Question: I am new to Jetpack Compose and Kotlin, but I am trying to develop a mobile app using recently
I am using the 'NavController' for navigation and my screens are made using composable functions.
Because my screen itself is a composable function, I am not able to understand how I can load some API/DB data on composable function entry.
I tried to read about 'LaunchedEffect', but don't know if that is the right approach and it also appeared complex to implement.
Here is the sample code:
1. DemoScreen.kt: Consider this as a screen that is my startDestination in NavHost. @Composable fun DemoScreen(navController: NavController) { var json = "Placeholder content, to be updated on screen load and refreshed every x seconds..."
//1. Make network or DB call as soon as entering this composable and store in the "json" variable
//makeDataLoadCallOnEntry() //something like this, and show processing indicator...
//2. And then keep refreshing/updating the content of the "json" variable by calling this
//function in a timer
Box(modifier = Modifier
.fillMaxWidth()
.fillMaxHeight()
){
//region #Region: Main content area
Column(
horizontalAlignment = Alignment.CenterHorizontally,
verticalArrangement = Arrangement.Center,
modifier = Modifier
.fillMaxWidth()
.padding(horizontal = 0.dp)
//.padding(top = 120.dp)
) {
TextField(
value = json,
onValueChange = { json = it },
singleLine = false,
modifier = Modifier
.fillMaxWidth()
.padding(5.dp)
.height(500.dp),
maxLines = 10,
)
val coroutineScope = rememberCoroutineScope()
Button(
onClick = {
coroutineScope.launch {
withContext(Dispatchers.IO) {
try {
//do something in button click
} catch (e: Exception) {
// handle exception
Log.d("button", e.message.toString())
} finally {
//do something
Log.d("button", "in finally")
}
}
}
},
modifier = Modifier
.fillMaxWidth()
.padding(5.dp)
.height(100.dp)
) {
Text(text = "Demo Button")
}
}
//endregion
}
}
2. And my NavHost looks like this (this is working fine): @Composable fun NavigationMaster() { val navController = rememberNavController() val defaultScreen = Screens.DemoScreen.route NavHost(
navController = navController,
startDestination = defaultScreen){
composable(
route = Screens.DemoScreen.route
){
DemoScreen(navController = navController)
}
}
}
3. How can I call a function on my DemoScreen composable entry to have the data from my API prior to the screen is rendered.
4. If I can get the above, then I think I should be able to implement the timer part to automatically refresh the data from API using a loop and/or timer.
Here is a demo screenshot of how this screen currently looks (the Demo Button does not do anything, please ignore it):

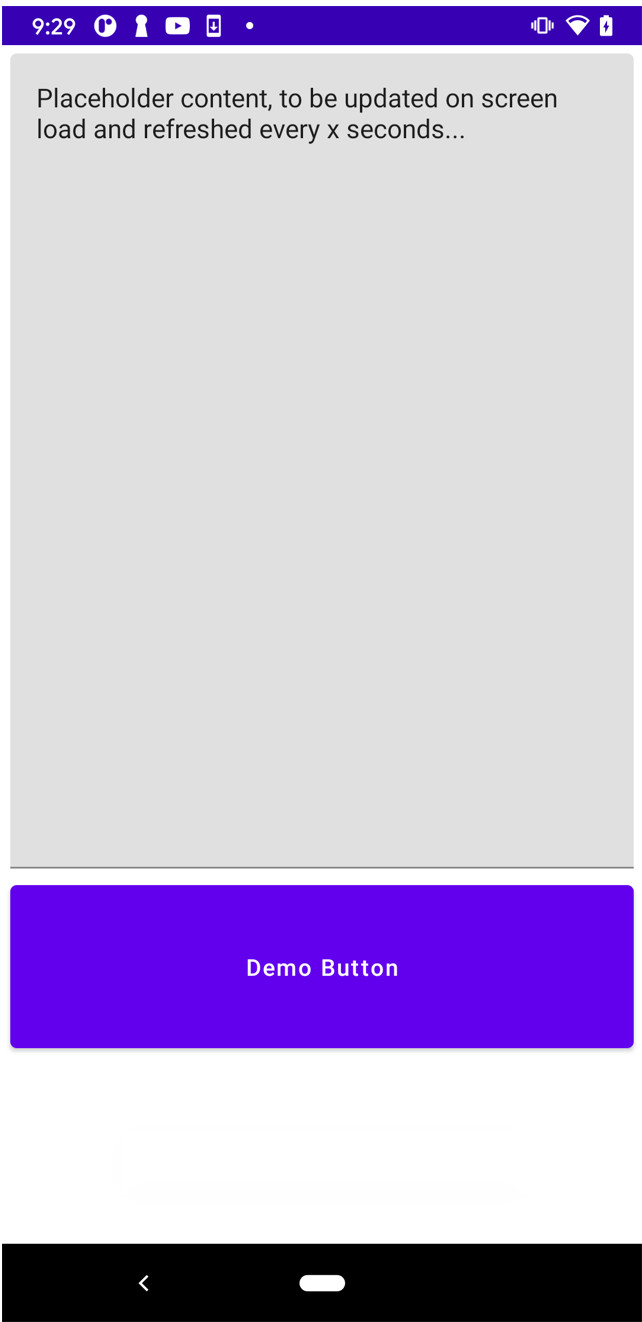
Answer: You can do it using <URL>, something like this:
'''
@Composable
fun DemoScreen() {
val viewModel = viewModel<DemoScreenViewModel>()
when (val state = viewModel.state.collectAsState().value) {
DemoScreenViewModel.State.Loading -> {
Text("Loading")
}
is DemoScreenViewModel.State.Data -> {
DemoScreenContent(state.data)
}
}
}
class DemoScreenViewModel : ViewModel() {
sealed class State {
object Loading: State()
data class Data(val data: String): State()
}
private var _state = MutableStateFlow<State>(State.Loading)
val state = _state.asStateFlow()
init {
viewModelScope.launch {
while (isActive) {
val data = makeDataLoadCallOnEntry()
_state.value = State.Data(data)
// wait one minute and repeat your request
delay(60 * 1000L)
}
}
}
suspend fun makeDataLoadCallOnEntry(): String {
delay(1000)
return "Hello world"
}
}
'''